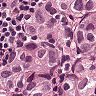
Metastatic tissue present: yes